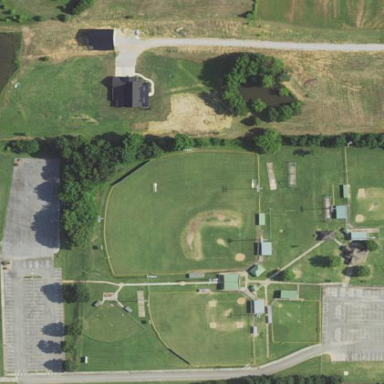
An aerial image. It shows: Baseball pitch for leisure land activities.